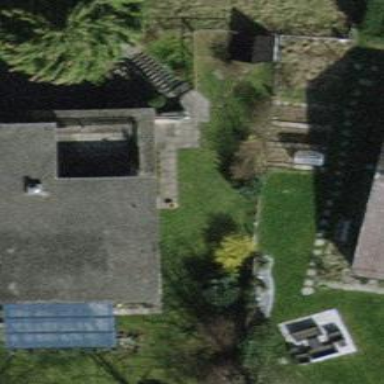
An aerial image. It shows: Terrace building.